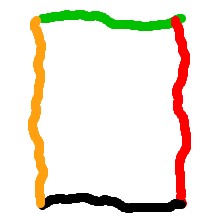
Shape: rectangle